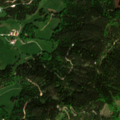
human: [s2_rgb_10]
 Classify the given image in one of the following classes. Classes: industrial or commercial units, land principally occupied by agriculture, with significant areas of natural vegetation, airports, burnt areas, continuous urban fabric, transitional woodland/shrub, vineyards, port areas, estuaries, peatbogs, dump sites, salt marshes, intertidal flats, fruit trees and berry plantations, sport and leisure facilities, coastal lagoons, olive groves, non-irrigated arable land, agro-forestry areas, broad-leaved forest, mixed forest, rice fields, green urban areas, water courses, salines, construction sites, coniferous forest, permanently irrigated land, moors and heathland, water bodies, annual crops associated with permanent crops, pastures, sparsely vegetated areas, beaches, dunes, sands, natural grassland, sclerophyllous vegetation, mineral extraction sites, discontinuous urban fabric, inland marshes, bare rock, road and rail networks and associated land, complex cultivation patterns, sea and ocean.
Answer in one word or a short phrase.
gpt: discontinuous urban fabric, pastures, coniferous forest